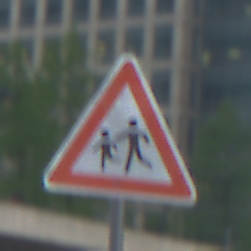
Verkehrszeichen: KinderRechts
Umgebung: Outdoor, Urban
Tageszeit: MorningAfternoon
Wetter: PartlyCloudy
Licht: Natural
Jahreszeit: NotSpecified
Kontrast: LowContrast